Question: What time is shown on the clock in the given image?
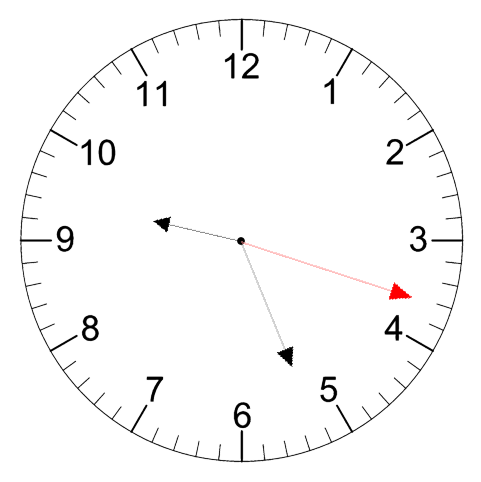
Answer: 09:26:18